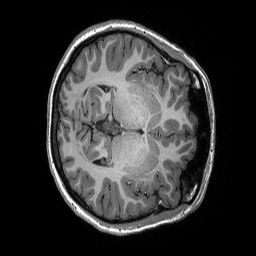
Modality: T1w
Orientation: axial
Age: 22
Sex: female
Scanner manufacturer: siemens
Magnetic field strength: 3 T
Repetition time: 2.3 s
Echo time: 0.00306 s